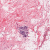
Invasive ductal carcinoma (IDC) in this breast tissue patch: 0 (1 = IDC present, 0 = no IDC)